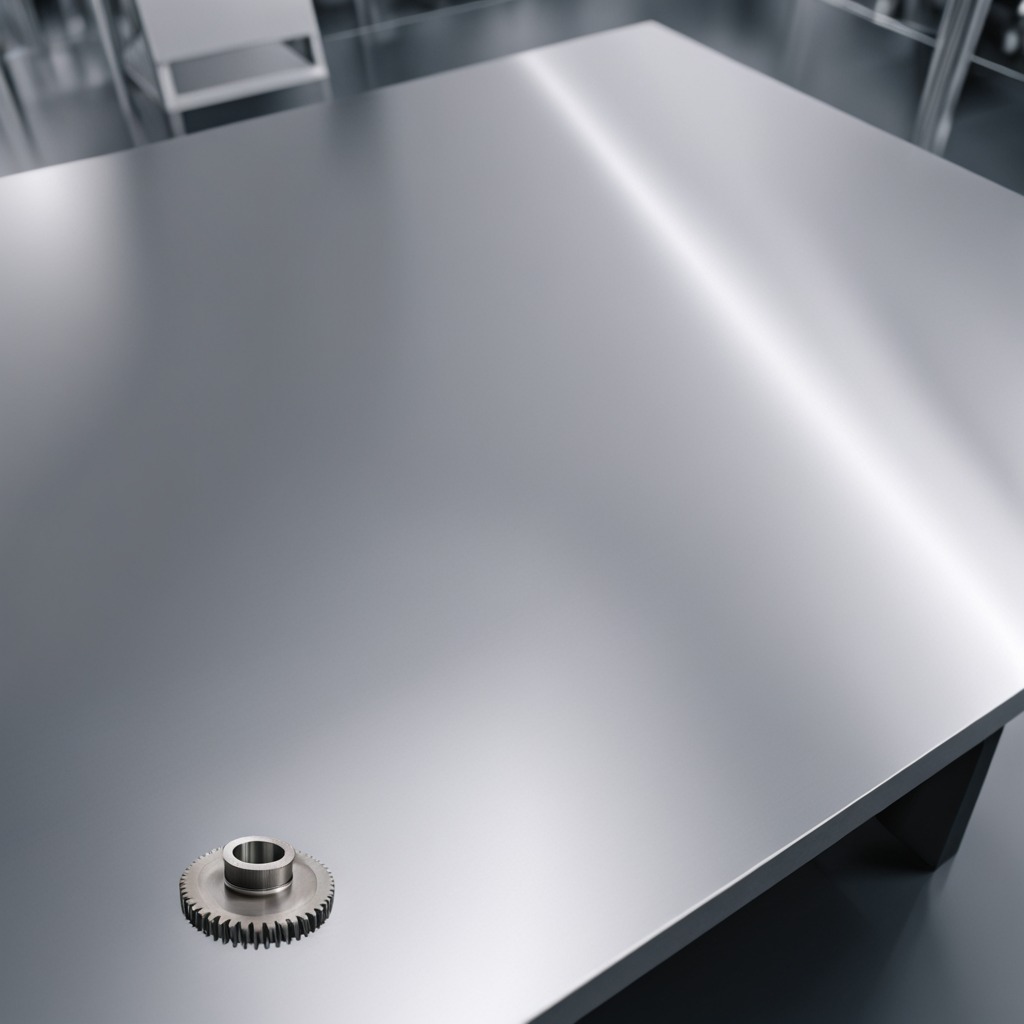
A steel gear with teeth is lying on the stainless steel table in a high-end prototyping lab.